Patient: sex F, age 65
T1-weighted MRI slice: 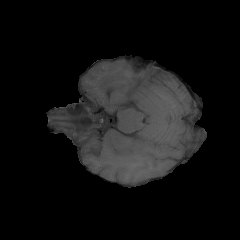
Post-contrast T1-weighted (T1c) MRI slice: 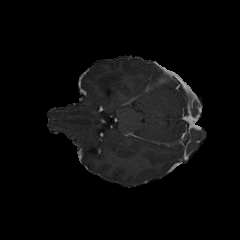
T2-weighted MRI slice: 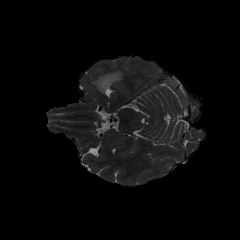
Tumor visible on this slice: yes
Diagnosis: Glioblastoma, IDH-wildtype
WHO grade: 4